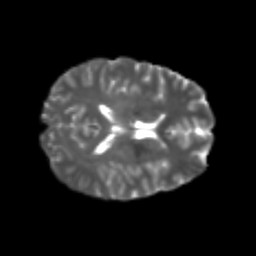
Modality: T2w
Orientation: axial
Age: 21
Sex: female
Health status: healthy
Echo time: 0.074 s